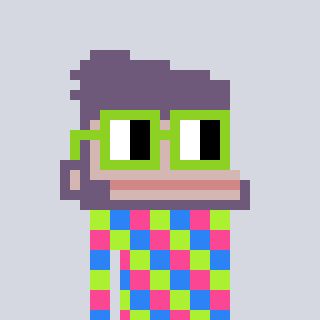
a pixel art character with square light green glasses, a ape-shaped head and a gunk-colored body on a cool background